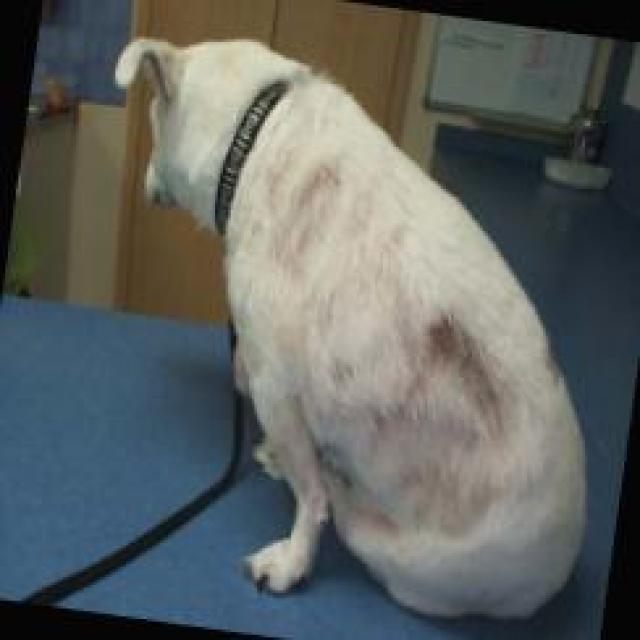
Canine fungal skin infection — characterized by alopecia, scaling, crusting, and circular lesions. Common agents include Malassezia and Candida species.